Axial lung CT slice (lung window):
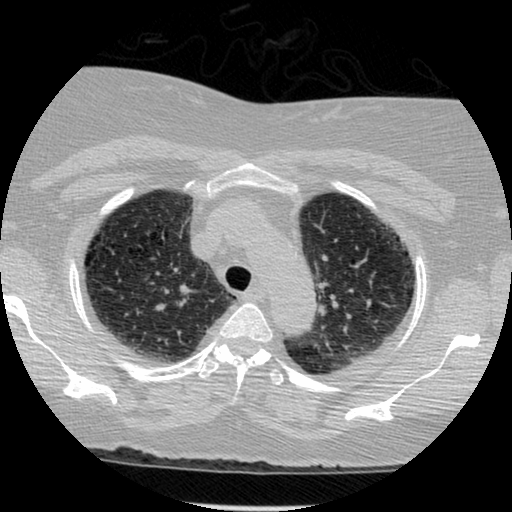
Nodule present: no